Question: I need to run a batch file which is already inside of my Java package. Below is my code.
'''
public class ScheduleTest {
/**
* @param args the command line arguments
*/
public static void main(String[] args) throws IOException {
Process exec = Runtime.getRuntime().exec("test.bat");
}
}
'''
test.bat is located inside the 'scheduletest' package, where the 'ScheduleTest' class also located. Below is the package structure.

How can I make this happen?
This is the content of my batch file
'''
echo hello;
pause
'''
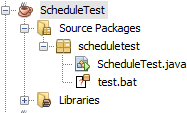
Answer: Normally when your IDE compiles the sources, the 'test.bat' should be placed in the folder that contains the binaries, preserving the same package structure, e.g. 'bin/scheduletest/test.bat'. Assuming this, you can load the batch file using a classloader:
'''
ClassLoader loader = ScheduleTest.class.getClassLoader();
URL resource = loader.getResource("scheduletest/test.bat");
Process exec = Runtime.getRuntime().exec(resource.getPath());
'''
To read the output of the process, you'll need to get its input stream:
'''
InputStream inputStream = exec.getInputStream();
BufferedReader br = new BufferedReader(new InputStreamReader(inputStream));
String line = null;
while((line = br.readLine()) != null) {
System.out.println(line);
}
'''
However it's much better to have a resource directory for it, since automatic build procedures (e.g. Ant or Maven) would delete this file when cleaning.